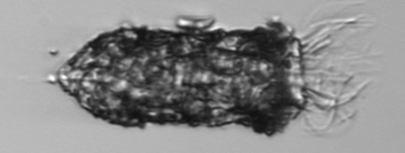
Label: Tintinnopsis